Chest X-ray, PA view. Patient: 71 years old, sex M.
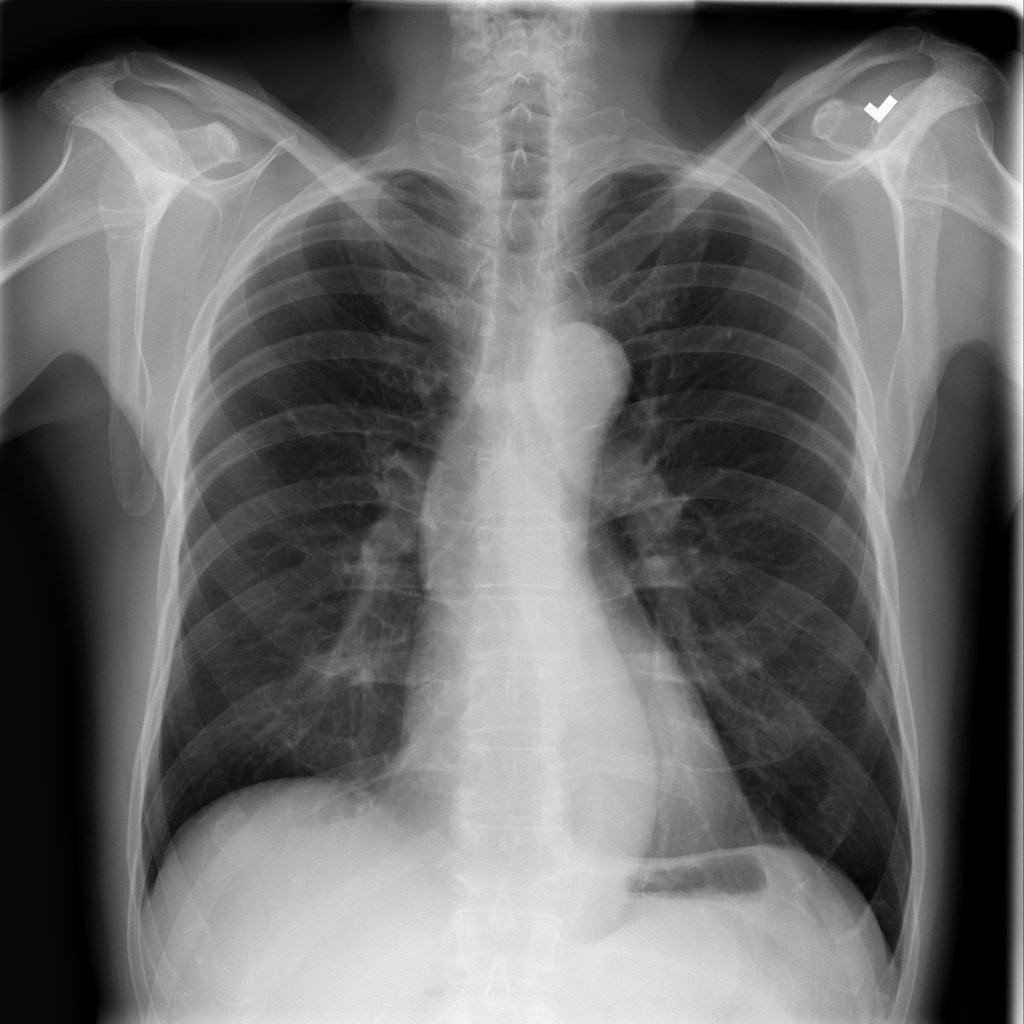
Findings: No Finding